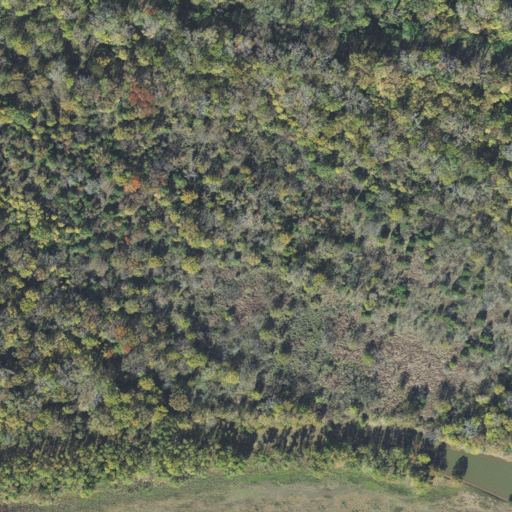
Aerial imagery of island in Arkansas named Beaverdam Island containing deciduous forest, woody wetlands, mixed forest, cultivated crops, barren land, open water, and herbaceous wetlands